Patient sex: M
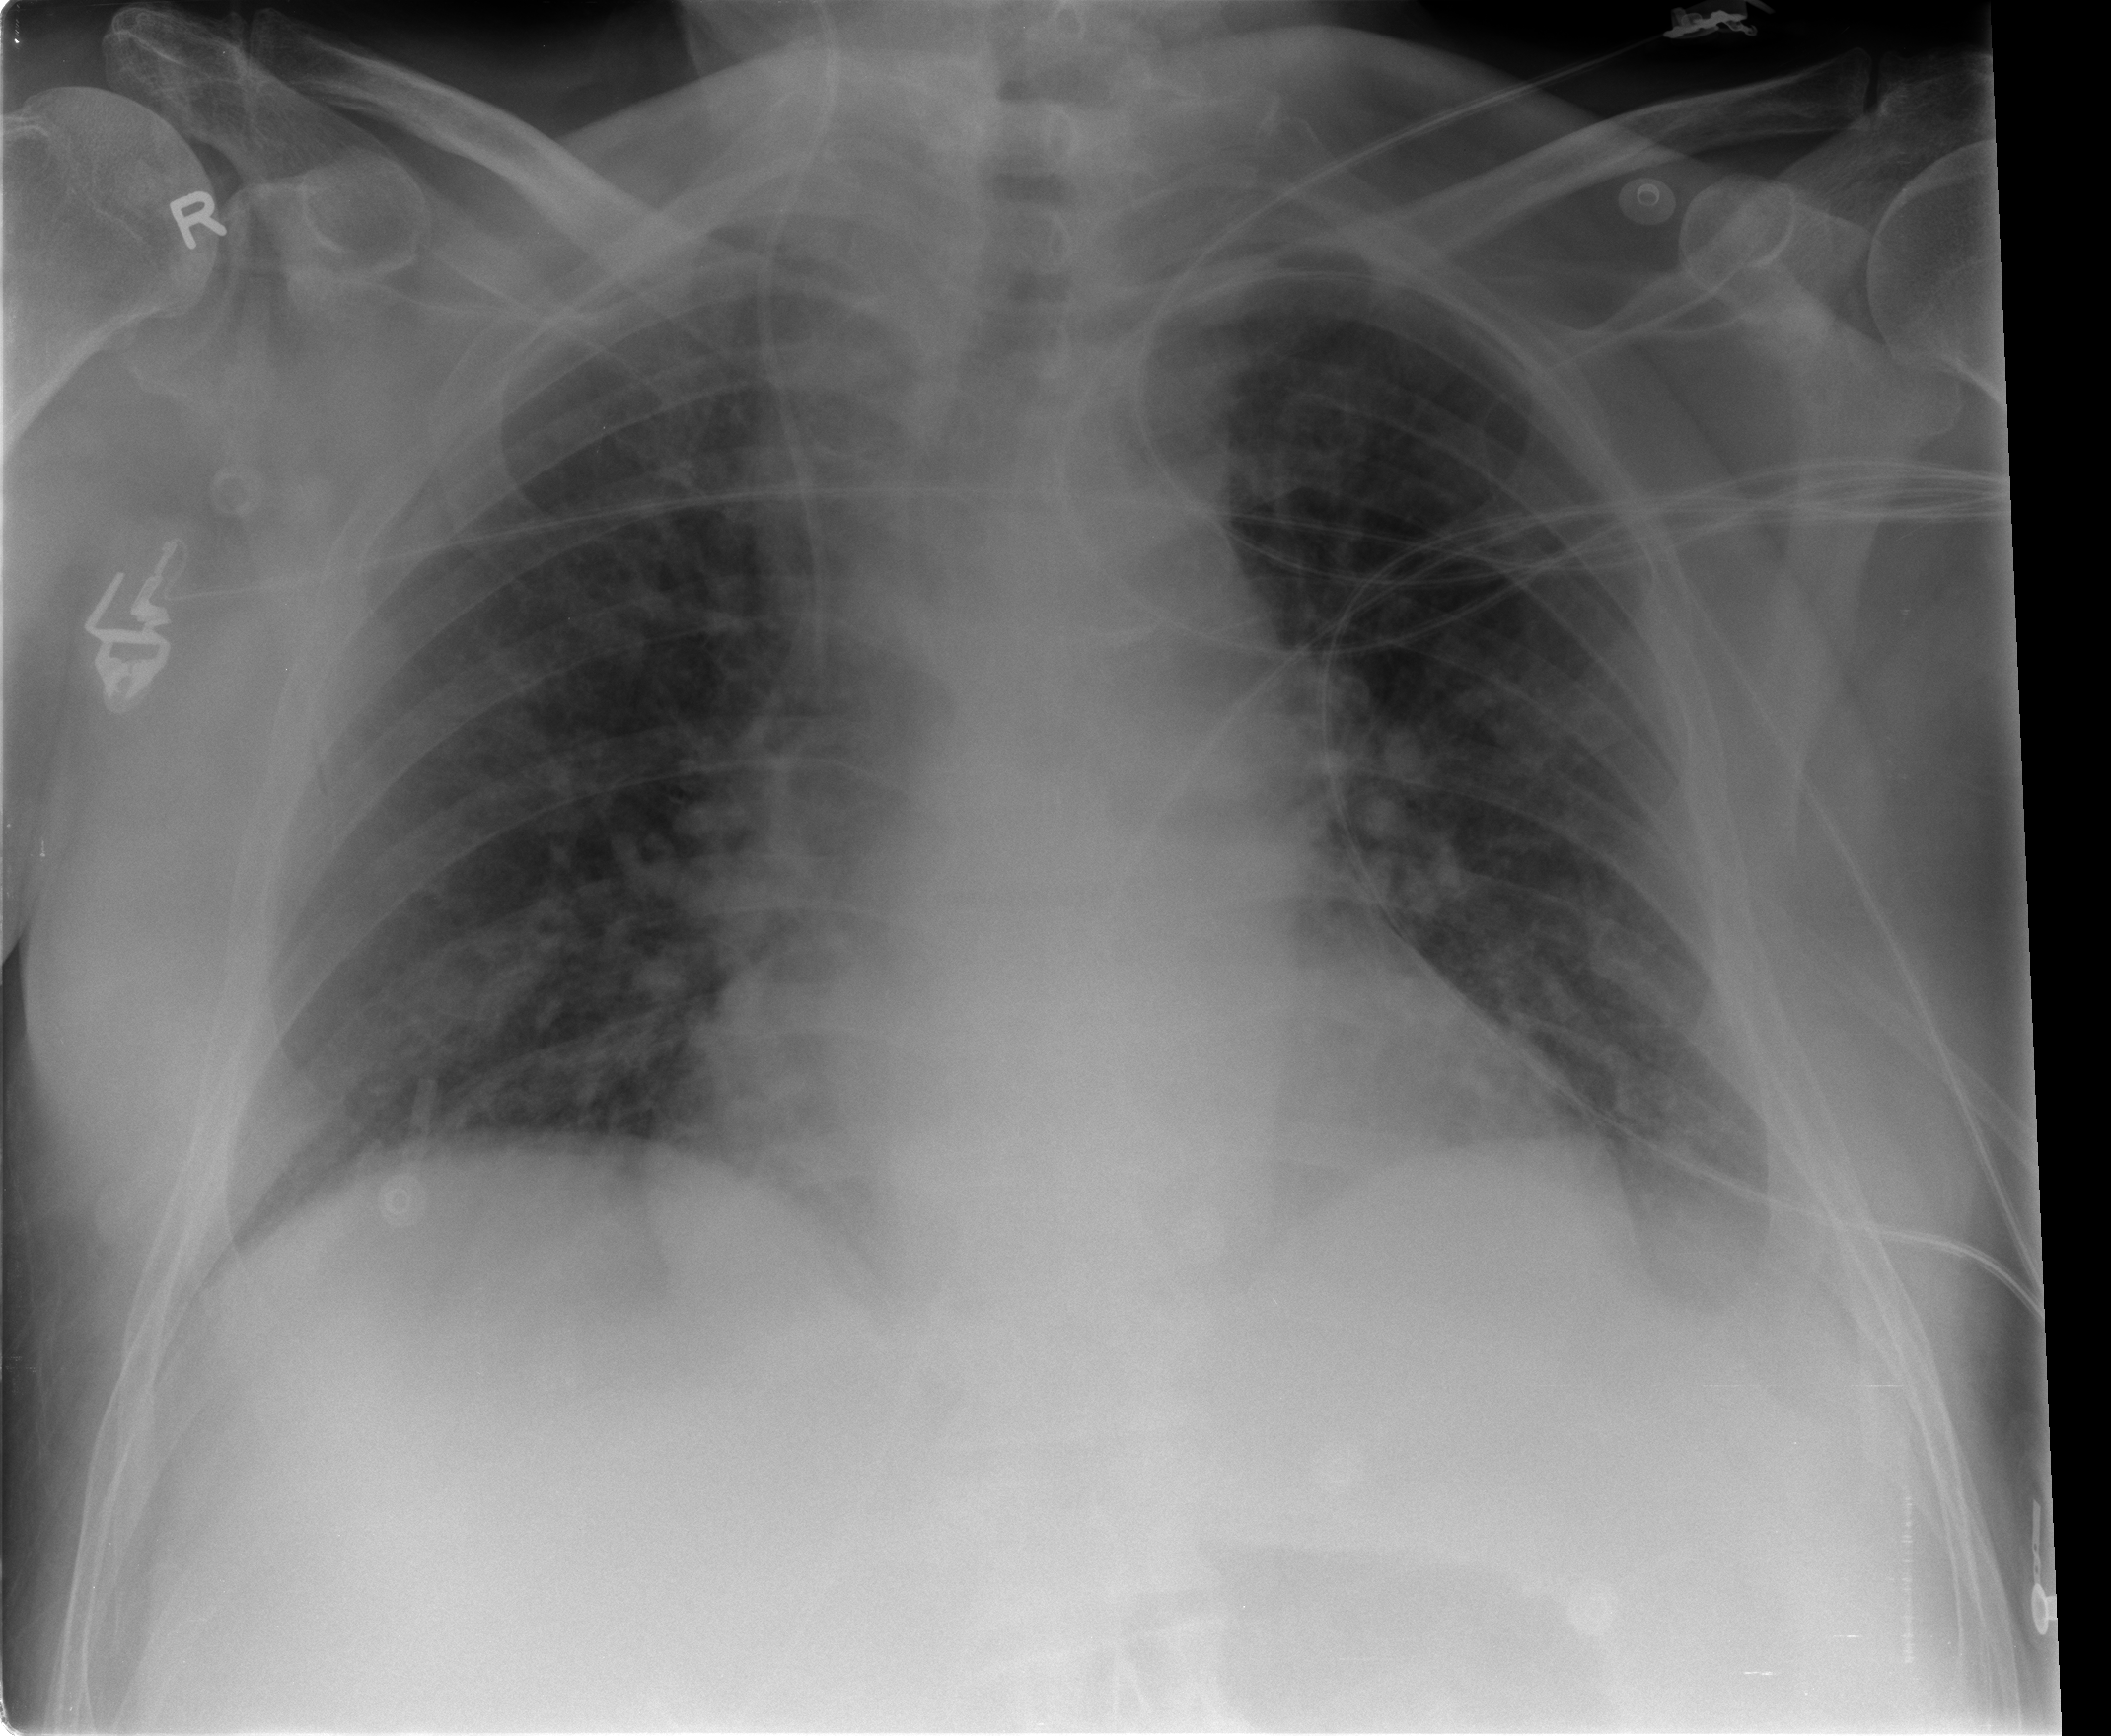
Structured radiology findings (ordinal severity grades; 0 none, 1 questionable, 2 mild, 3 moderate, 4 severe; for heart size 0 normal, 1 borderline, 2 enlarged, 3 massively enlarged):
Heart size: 2
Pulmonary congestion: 2
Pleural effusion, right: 0
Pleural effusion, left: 2
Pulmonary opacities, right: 2
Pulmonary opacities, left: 2
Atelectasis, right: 0
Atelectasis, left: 2